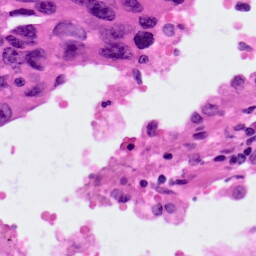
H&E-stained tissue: Lung